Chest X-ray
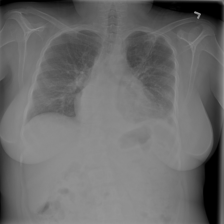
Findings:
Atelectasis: negative
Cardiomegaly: negative
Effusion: negative
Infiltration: negative
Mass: negative
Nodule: negative
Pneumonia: negative
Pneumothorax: negative
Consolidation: negative
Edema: negative
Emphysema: negative
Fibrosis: negative
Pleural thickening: negative
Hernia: negative